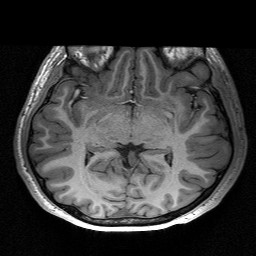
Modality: T1w
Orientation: coronal